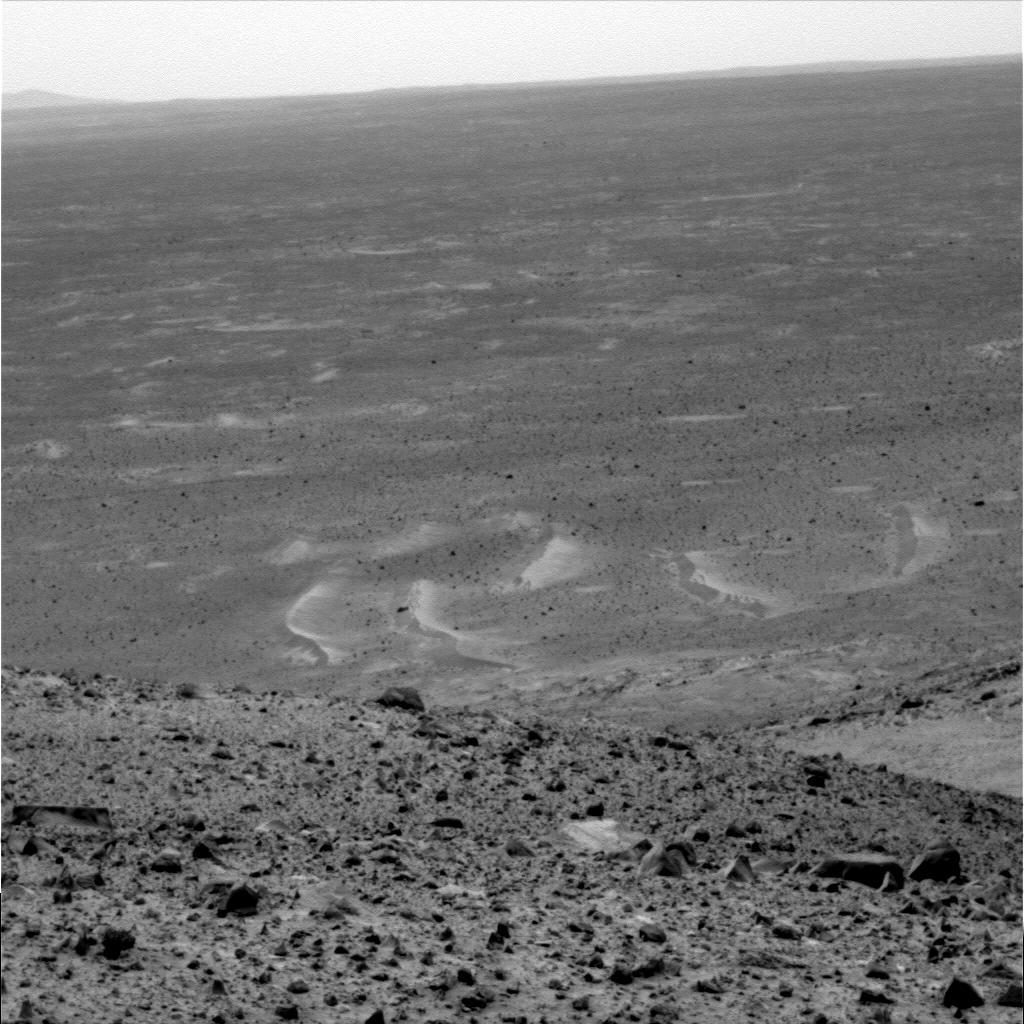
Terrain classes present: Bedrock, Gravel / Sand / Soil, Rock, Sky / Distant Mountains